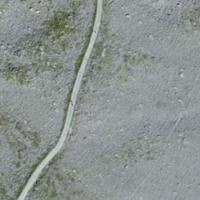
EUNIS habitat code: 48
Species observed at this site:
Gentiana verna